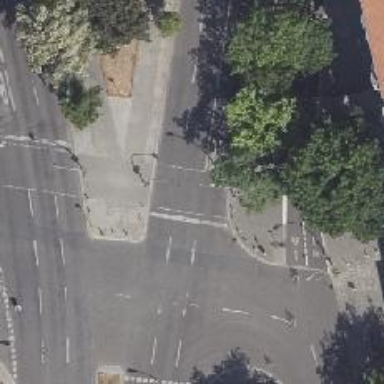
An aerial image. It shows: Crossing with traffic signals.